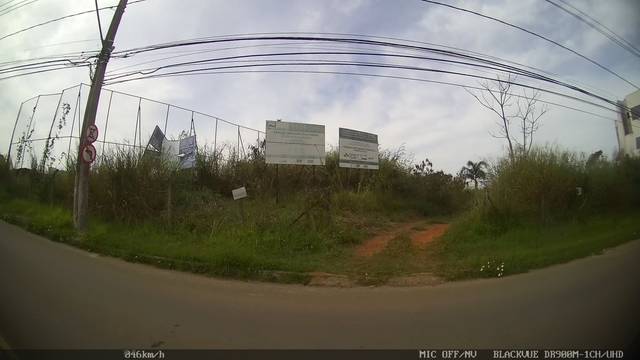
Region: Brazil
Coordinates: -21.787, -43.376